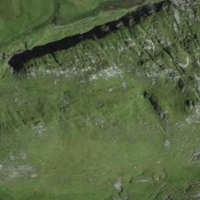
EUNIS habitat code: 26
Species observed at this site:
Eriophorum angustifolium